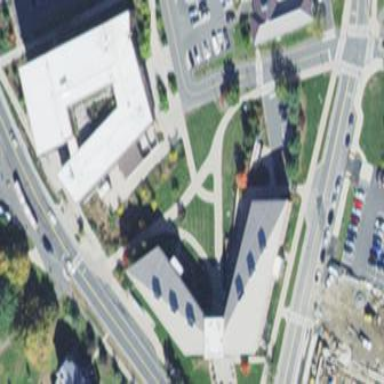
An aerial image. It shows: View of university building.